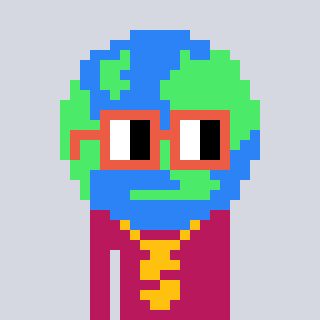
a pixel art character with square orange glasses, a earth-shaped head and a darkpink-colored body on a cool background